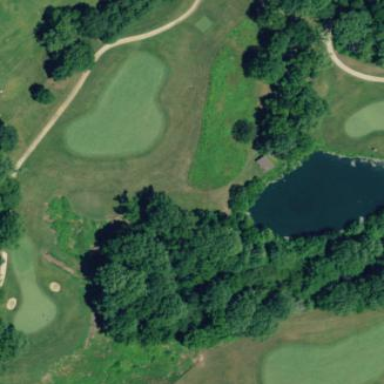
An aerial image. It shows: Water hazard on golf course.